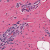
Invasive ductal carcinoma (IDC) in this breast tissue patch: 0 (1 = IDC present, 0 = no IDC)